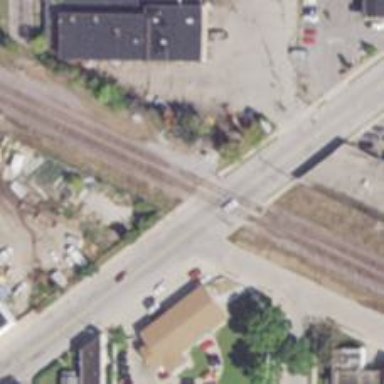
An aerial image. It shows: Railway crossing.